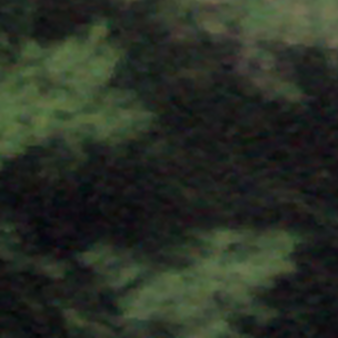
Label: other